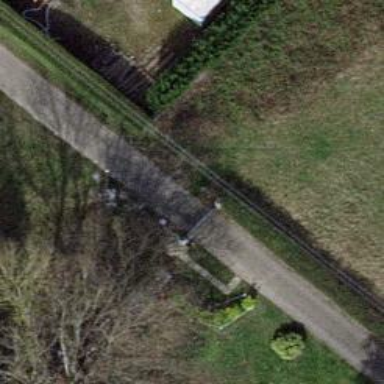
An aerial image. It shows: Gate.